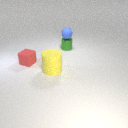
small blue rubber sphere above small green metal cylinder